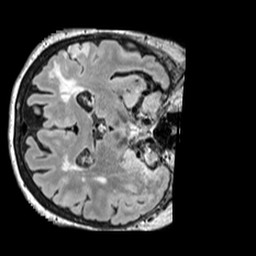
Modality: FLAIR
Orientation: axial
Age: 78
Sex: female
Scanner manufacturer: siemens
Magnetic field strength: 3 T
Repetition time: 5 s
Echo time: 0.387 s